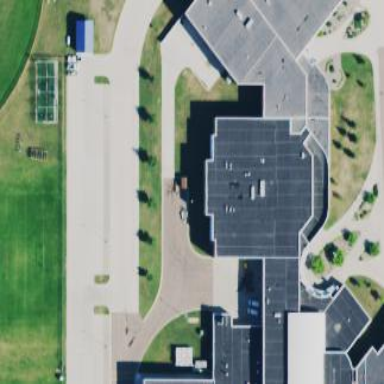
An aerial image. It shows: School building.